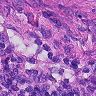
Metastatic tissue present: no